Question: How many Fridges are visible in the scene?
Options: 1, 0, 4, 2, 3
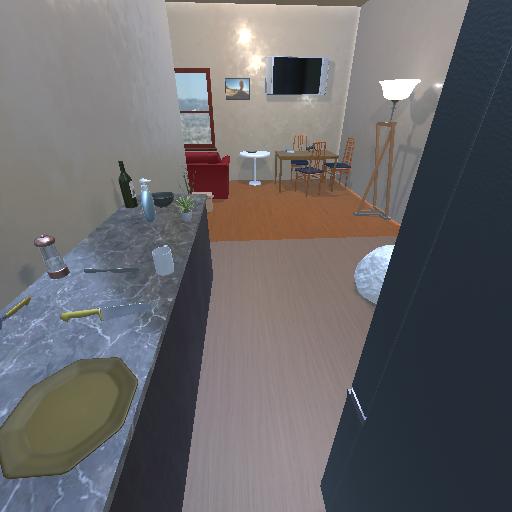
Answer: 1